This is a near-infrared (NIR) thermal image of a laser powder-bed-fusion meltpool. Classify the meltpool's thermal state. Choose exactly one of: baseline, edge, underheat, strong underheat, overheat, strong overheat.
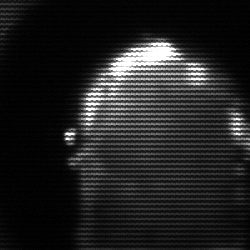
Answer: baseline